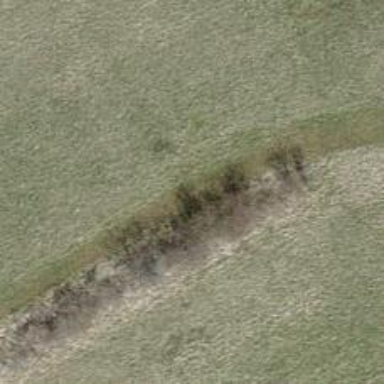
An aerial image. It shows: Grass track with grade5 tracktype.